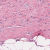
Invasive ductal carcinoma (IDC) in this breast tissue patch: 0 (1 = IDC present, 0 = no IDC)